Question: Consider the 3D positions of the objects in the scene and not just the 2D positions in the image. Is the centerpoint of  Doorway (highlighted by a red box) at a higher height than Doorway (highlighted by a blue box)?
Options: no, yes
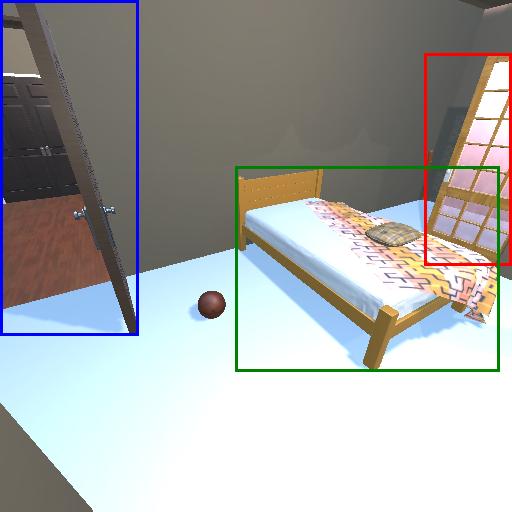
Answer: no